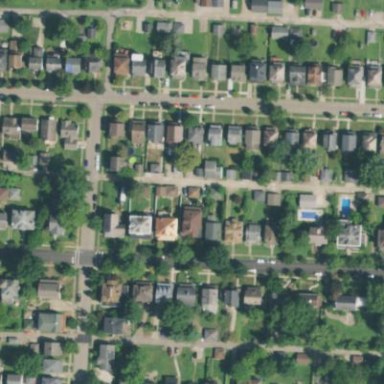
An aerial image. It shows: Neighbourhood with historic district.